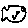
Label: fish